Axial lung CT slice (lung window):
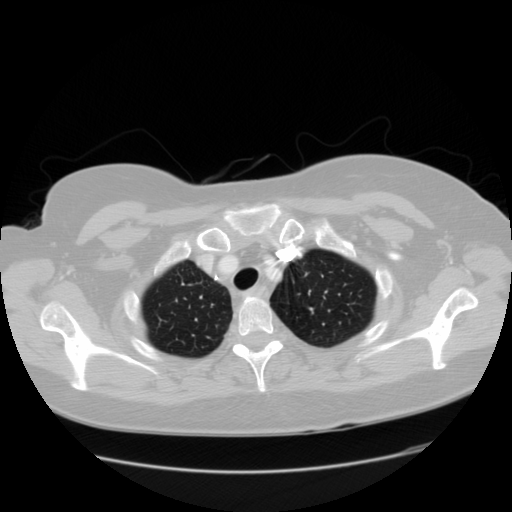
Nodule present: no